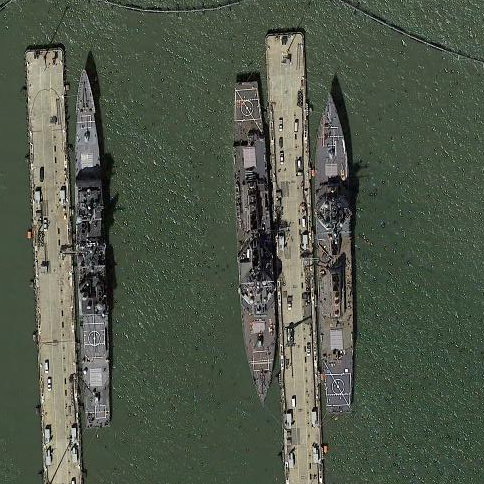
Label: destroyer